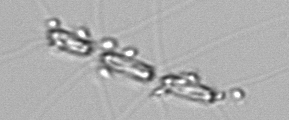
Label: Chaetoceros_didymus_TAG_external_flagellate